Question: I'm currently trying to figure out how to show different types of objects in a GridView, look at this Pic for example:

the last element on the right side is different than the other elements, so if i bind an observablecollection to the GridView, how can i say that the last element is shown up in anohter layout.
currently I'm using this XAML-Code
'''
<GridView x:Name="startView" ItemsSource="{Binding}" Grid.Column="1" Grid.Row="2" SelectionMode="None" Width="Auto">
<GridView.ItemTemplate>
<DataTemplate>
<StackPanel>
<TextBlock x:Name="DetailTitle" Height="74" Text="{Binding Title}" />
<Image x:Name="Image" Height="Auto" Width="Auto" Margin="0" Stretch="None" Source="{Binding LocalCoverUrl}" Visibility="Collapsed" />
</StackPanel>
</DataTemplate>
</GridView.ItemTemplate>
<GridView.ItemsPanel>
<ItemsPanelTemplate>
<WrapGrid Orientation="Horizontal" MaximumRowsOrColumns="2" />
</ItemsPanelTemplate>
</GridView.ItemsPanel>
</GridView>
'''
and this Code in the Back:
'''
ObservableCollection<Movie> recentlyStarted = await Api.RecentlyStarted(3);
startView.DataContext = recentlyStarted;
'''
but I have currently no clue how to let the last element show up in a different style
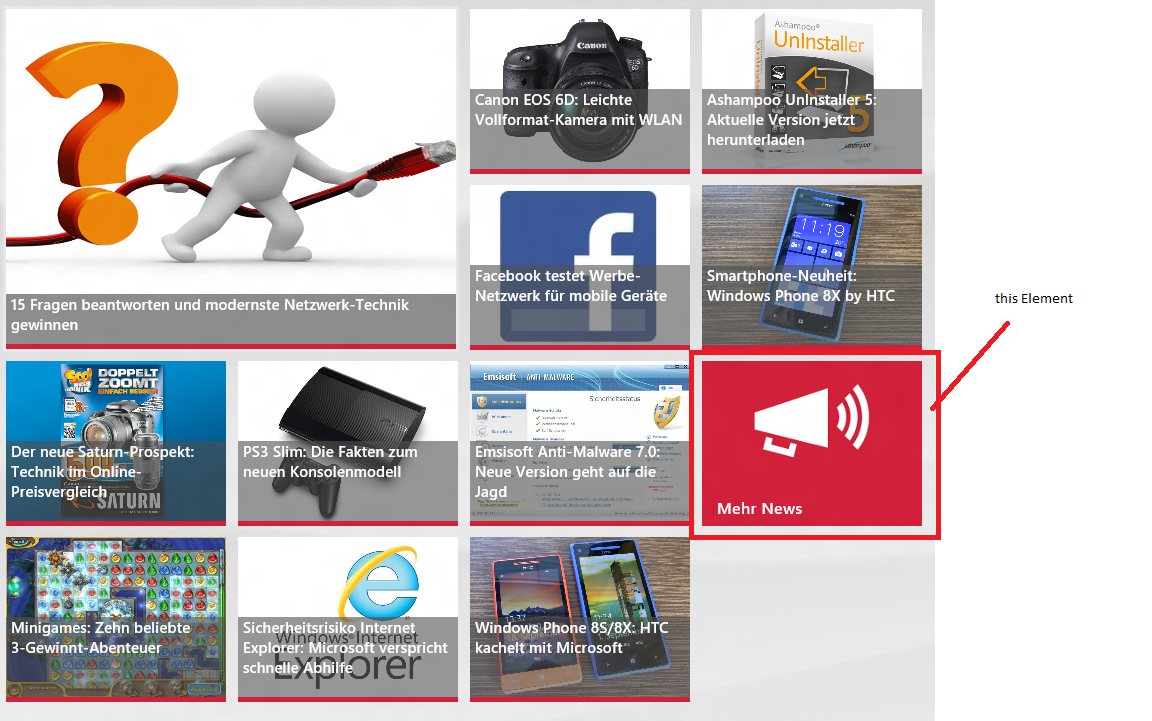
Answer: The easy way would be to have the two types of object as different classes (e.g. MoviePicStyle + MoviePlainStyle. Then move your DataTemplate out of the GridView, so that each object is picked up by type,
e.g.
'''
<Window.Resources>
<DataTemplate DataType="{x:Type ViewModel:MoviePicStyle}">
<StackPanel>
<TextBlock x:Name="DetailTitle" Height="74" Text="{Binding Title}" />
<Image x:Name="Image" Height="Auto" Width="Auto" Margin="0" Stretch="None" Source="{Binding LocalCoverUrl}" Visibility="Collapsed" />
</StackPanel>
<DataTemplate DataType="{x:Type ViewModel:MoviePlainStyle}">
...Different View...
</DataTemplate>
</Window.Resources>
<GridView...
'''